Field crop: maize
Growth stage: 1
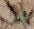
Species: atriplex